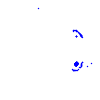
Particle: pion